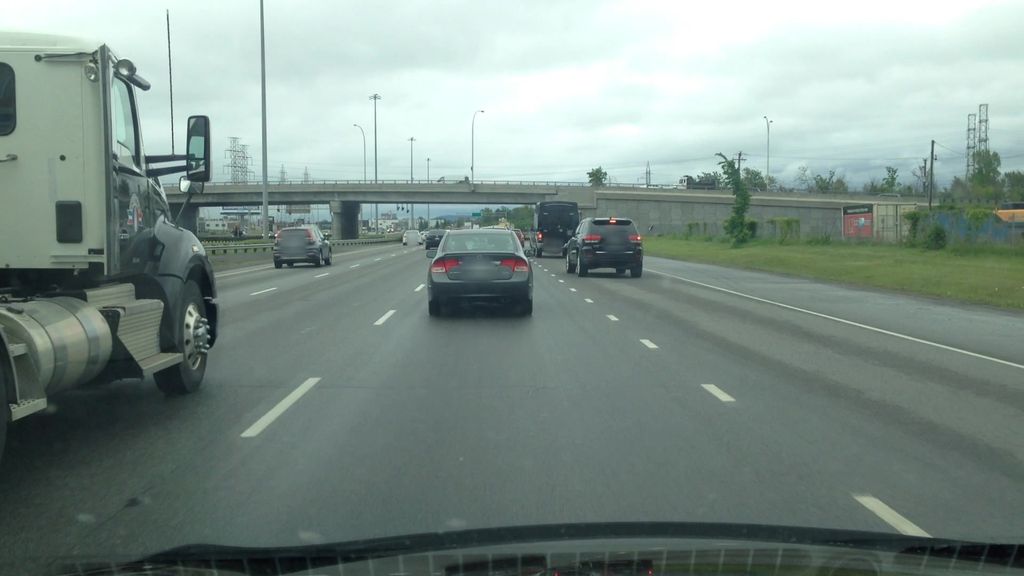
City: montreal